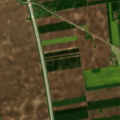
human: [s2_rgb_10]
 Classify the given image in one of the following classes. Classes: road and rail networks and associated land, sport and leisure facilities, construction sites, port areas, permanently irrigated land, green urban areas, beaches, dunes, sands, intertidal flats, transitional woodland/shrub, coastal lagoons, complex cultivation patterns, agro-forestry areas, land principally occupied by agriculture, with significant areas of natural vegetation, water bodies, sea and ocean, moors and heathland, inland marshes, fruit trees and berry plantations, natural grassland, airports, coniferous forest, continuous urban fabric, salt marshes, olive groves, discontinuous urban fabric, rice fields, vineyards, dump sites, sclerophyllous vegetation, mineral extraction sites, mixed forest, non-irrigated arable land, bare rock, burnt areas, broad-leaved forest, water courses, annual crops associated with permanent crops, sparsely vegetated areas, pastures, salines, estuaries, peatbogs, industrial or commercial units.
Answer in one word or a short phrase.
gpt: non-irrigated arable land, complex cultivation patterns